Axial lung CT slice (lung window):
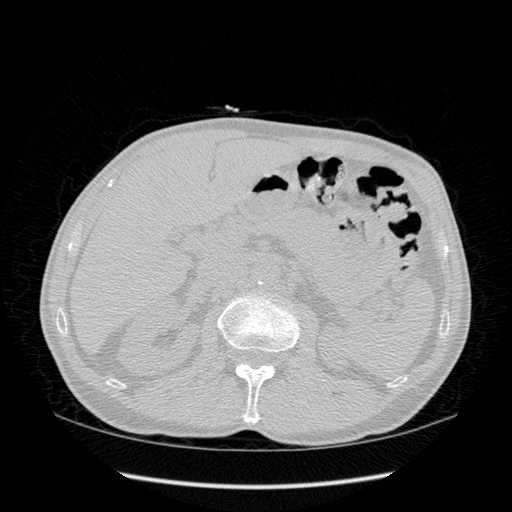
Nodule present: no